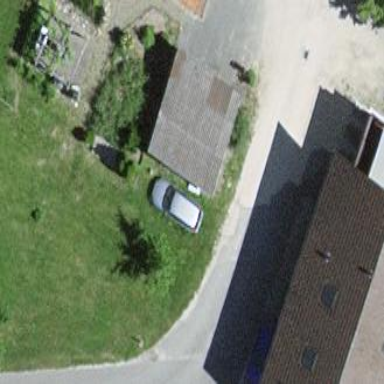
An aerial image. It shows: Garage building.